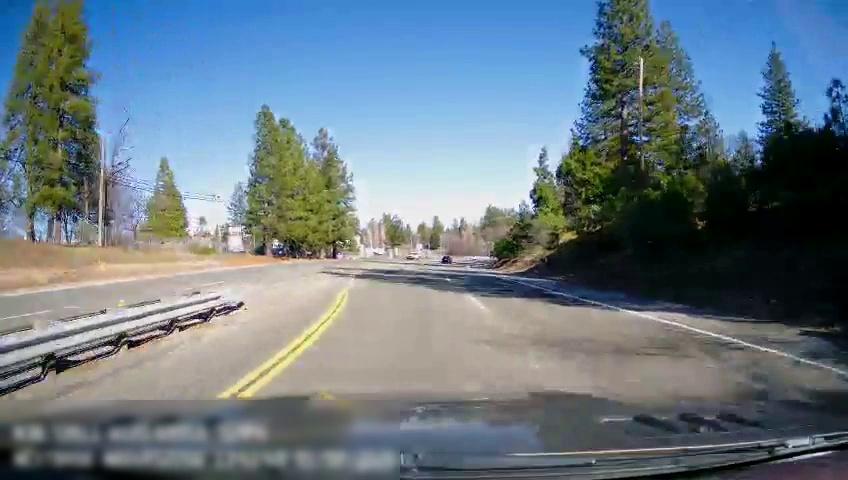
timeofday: Day
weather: Sunny
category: Drivable Space
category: Drivable Space
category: Vehicles | Car
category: Lanes | Opposite Lane
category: Lanes | Opposite Lane
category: Lanes | Current Lane
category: Lanes | Alternate Lane
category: Lanes | Current Lane
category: Lanes | Alternate Lane